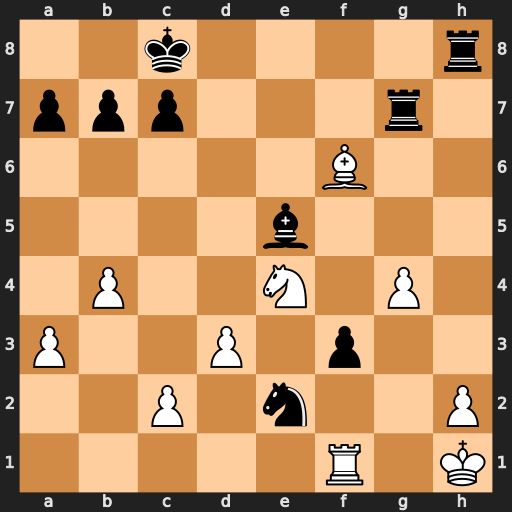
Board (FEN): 2k4r/ppp3r1/5B2/4b3/1P2N1P1/P2P1p2/2P1n2P/5R1K
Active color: w
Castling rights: -
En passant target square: -
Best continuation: Bxe5 Rxh2+ Bxh2